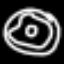
Label: donut